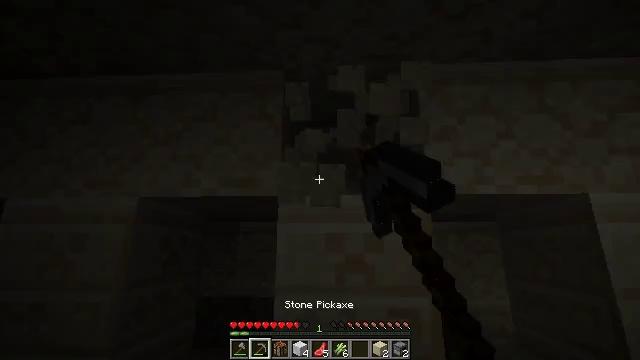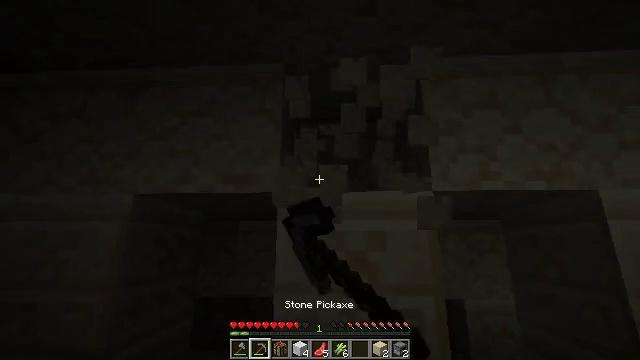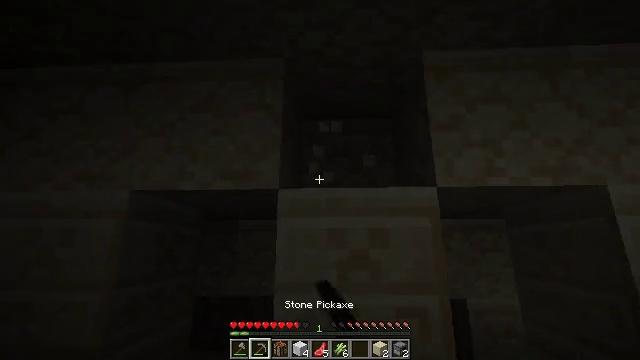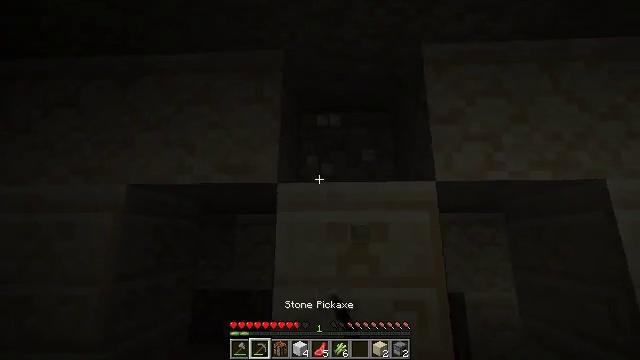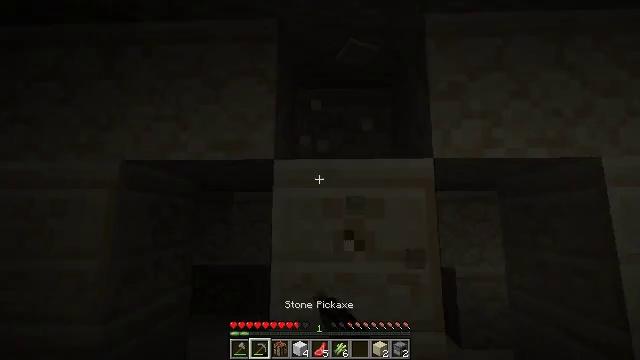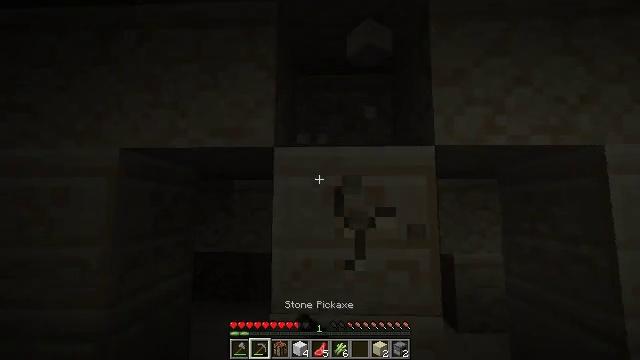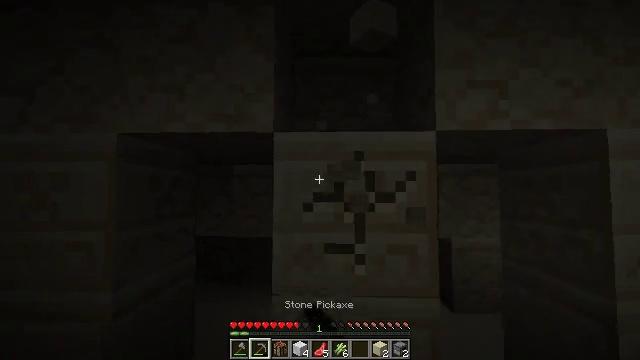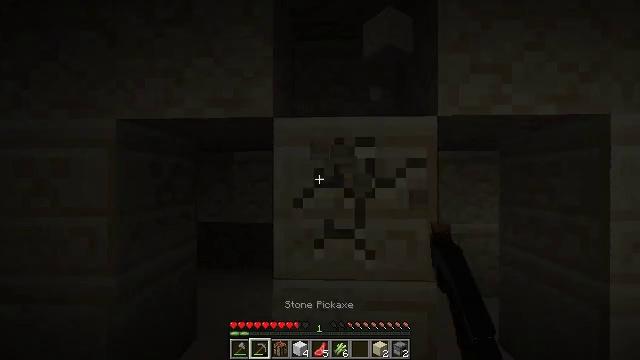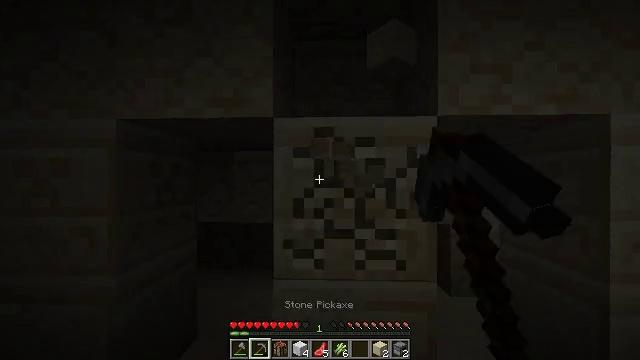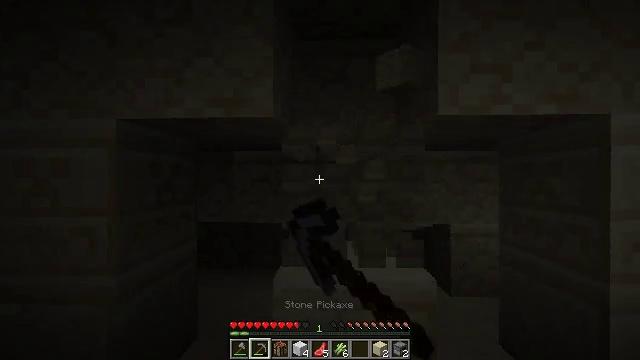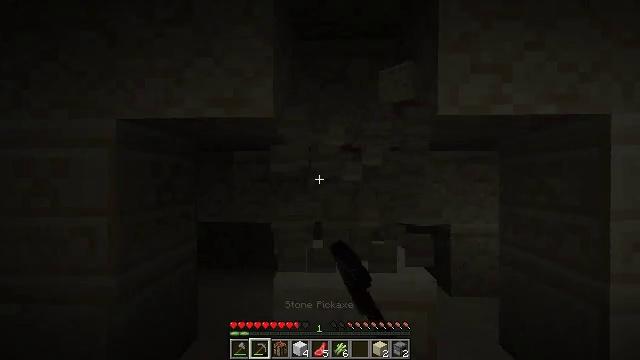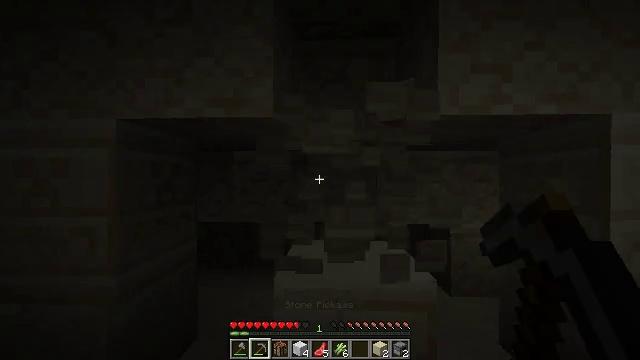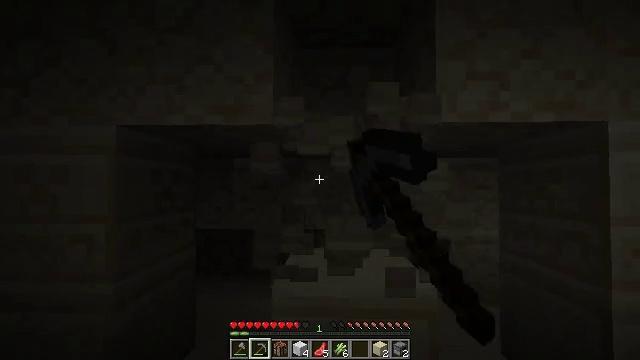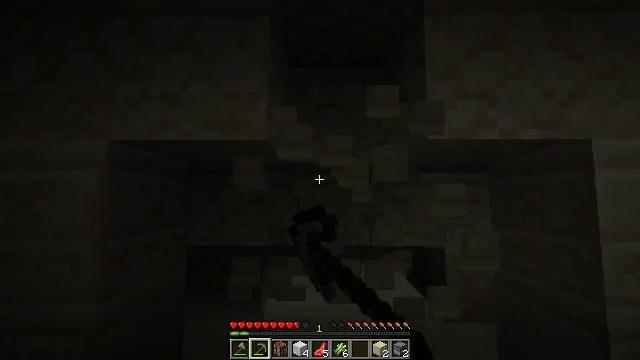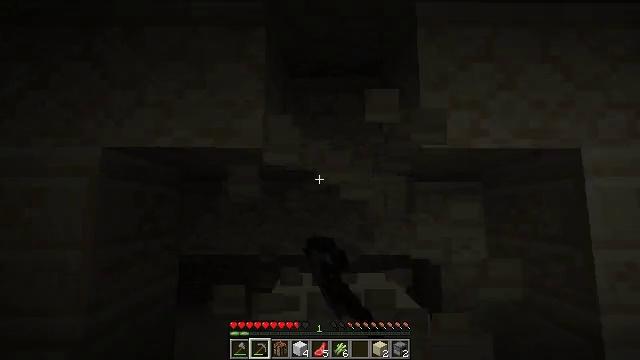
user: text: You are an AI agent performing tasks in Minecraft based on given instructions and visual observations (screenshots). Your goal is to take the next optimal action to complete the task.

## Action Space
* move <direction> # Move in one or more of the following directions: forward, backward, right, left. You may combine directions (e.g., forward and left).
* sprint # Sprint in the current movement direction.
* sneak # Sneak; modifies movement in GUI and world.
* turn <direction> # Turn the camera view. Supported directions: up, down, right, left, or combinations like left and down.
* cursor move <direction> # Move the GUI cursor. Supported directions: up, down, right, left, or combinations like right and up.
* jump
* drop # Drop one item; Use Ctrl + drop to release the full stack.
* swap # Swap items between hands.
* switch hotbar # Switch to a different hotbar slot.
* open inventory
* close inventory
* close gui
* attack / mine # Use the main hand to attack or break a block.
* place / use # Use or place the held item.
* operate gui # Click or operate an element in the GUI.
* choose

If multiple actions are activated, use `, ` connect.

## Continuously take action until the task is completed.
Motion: motion action
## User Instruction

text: Break the chiseled sandstone block.
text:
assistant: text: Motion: attack / mine
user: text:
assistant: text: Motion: attack / mine
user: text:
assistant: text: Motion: turn down, attack / mine
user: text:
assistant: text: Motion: turn down, attack / mine
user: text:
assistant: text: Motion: turn down, attack / mine
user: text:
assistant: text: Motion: turn down, attack / mine
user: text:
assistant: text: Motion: turn down, attack / mine
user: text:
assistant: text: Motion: attack / mine
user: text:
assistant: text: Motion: attack / mine
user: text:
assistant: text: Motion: attack / mine
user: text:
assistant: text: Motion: attack / mine
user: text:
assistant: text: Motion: turn up, attack / mine
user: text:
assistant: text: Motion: turn right and up, attack / mine
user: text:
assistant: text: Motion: turn right and up, attack / mine
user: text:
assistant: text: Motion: attack / mine